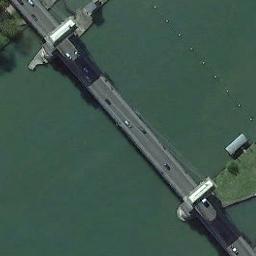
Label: bridge